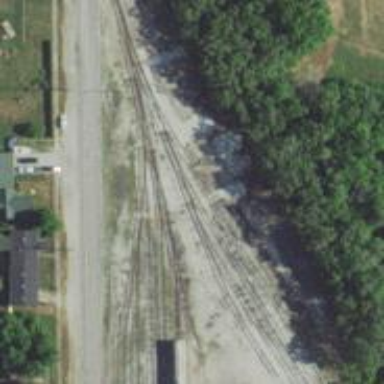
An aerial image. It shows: Railway siding for service.